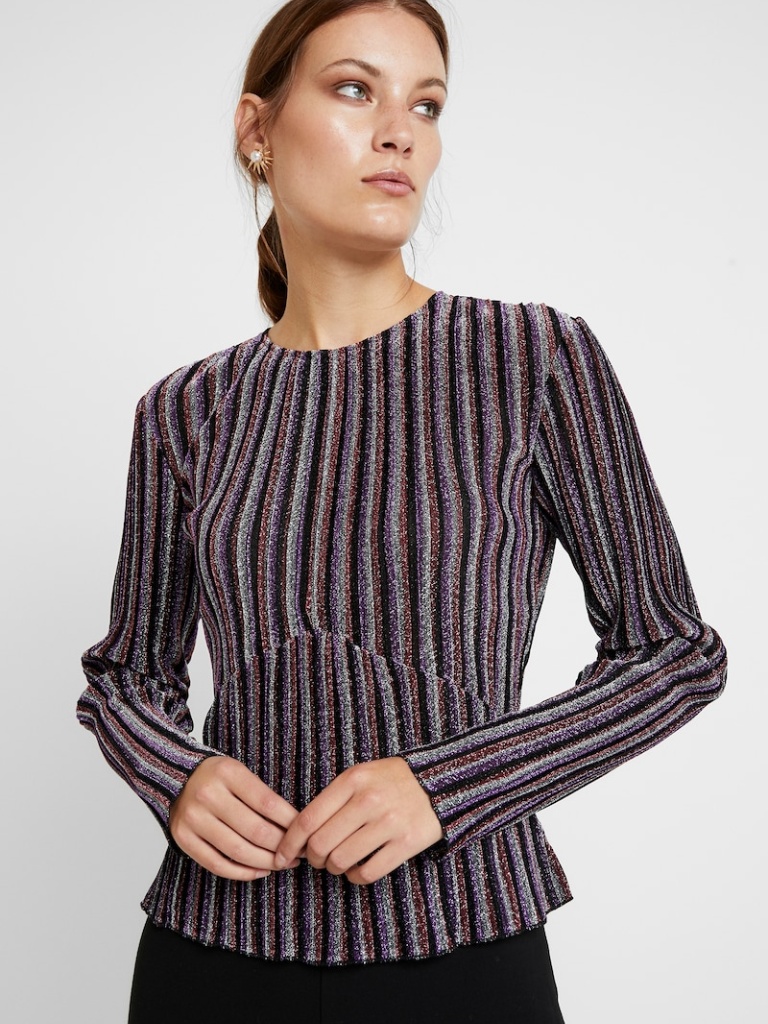
knit tight a long-sleeved with the sleeves down hip length Untucked crew blouse